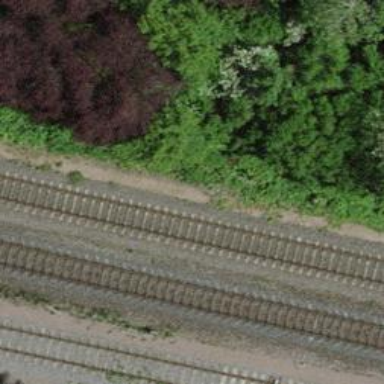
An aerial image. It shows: Single railway track.